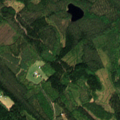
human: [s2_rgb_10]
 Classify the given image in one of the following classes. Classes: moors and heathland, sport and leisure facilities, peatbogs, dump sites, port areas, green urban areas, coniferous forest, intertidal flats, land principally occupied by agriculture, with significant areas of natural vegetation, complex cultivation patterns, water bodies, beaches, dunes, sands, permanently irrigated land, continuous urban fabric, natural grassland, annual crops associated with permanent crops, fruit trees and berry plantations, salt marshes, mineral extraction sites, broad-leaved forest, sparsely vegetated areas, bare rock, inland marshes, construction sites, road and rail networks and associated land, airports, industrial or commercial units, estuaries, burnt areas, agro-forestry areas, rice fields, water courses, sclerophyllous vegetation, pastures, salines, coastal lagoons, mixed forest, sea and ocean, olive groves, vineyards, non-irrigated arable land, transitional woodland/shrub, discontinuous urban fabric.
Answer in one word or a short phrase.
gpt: coniferous forest, mixed forest, transitional woodland/shrub